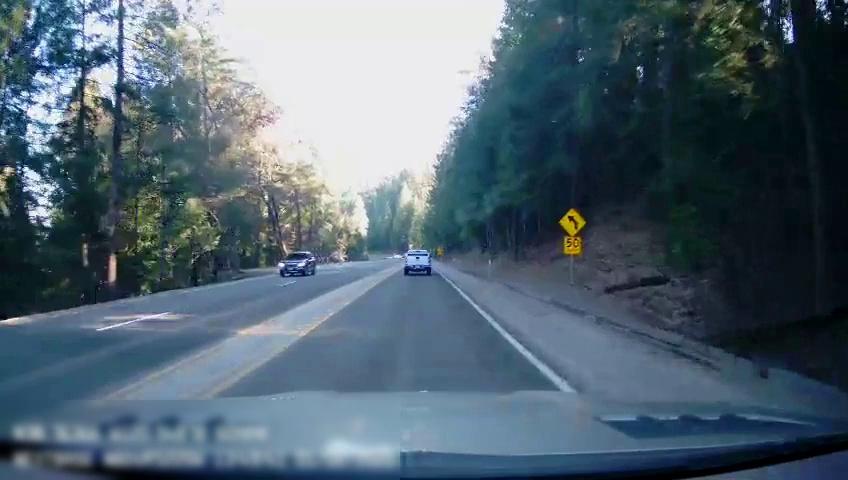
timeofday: Day
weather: Sunny
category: Drivable Space
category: Vehicles | SUV
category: Vehicles | Truck
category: Lanes | Alternate Lane
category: Lanes | Current Lane
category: Lanes | Opposite Lane
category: Lanes | Opposite Lane
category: Lanes | Opposite Lane
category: Traffic | Signs
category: Traffic | Signs